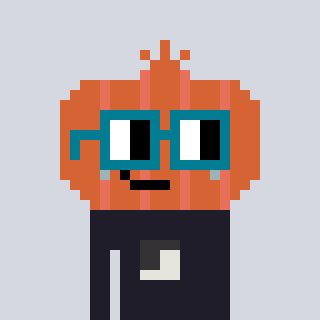
a pixel art character with square dark green glasses, a onion-shaped head and a grayscale-colored body on a cool background